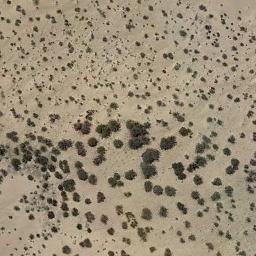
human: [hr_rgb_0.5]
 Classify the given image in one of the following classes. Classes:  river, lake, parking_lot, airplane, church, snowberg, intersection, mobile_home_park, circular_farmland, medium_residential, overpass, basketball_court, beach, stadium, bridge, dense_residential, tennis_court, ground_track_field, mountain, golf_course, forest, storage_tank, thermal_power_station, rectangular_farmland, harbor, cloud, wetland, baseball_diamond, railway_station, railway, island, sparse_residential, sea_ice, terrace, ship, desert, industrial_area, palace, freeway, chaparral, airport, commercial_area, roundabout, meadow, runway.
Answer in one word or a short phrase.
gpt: chaparral